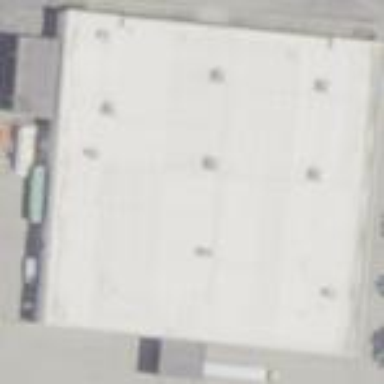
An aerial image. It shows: Warehouse building.